Question: I am trying to build a preference screen for my app. I have created a class called 'SettingsFragment' which extends from 'PreferenceFragment'. I am not loading preference items from xml because I need to load some data dynamically. That's why I am building everything programmatically. Everything is showing as expected. But there is some extra padding at the top. See the image below:

I am not sure why it's happening. Here is the code below I wrote in the 'SettingsFragment' class:
'''
@Override
public void onCreate(Bundle savedInstanceState) {
super.onCreate(savedInstanceState);
PreferenceScreen root = getPreferenceManager().createPreferenceScreen(getActivity());
root.setTitle("Hello World");
PreferenceCategory cat1 = new PreferenceCategory(root.getContext());
root.addPreference(cat1);
ListPreference lang = new ListPreference(root.getContext());
lang.setEntries(new CharSequence[]{"English", "Bangla"});
lang.setEntryValues(new CharSequence[]{"en", "bn"});
lang.setTitle("Choose Language");
lang.setSummary("English");
cat1.addPreference(lang);
CheckBoxPreference check = new CheckBoxPreference(root.getContext());
check.setTitle("Title Check");
cat1.addPreference(check);
setPreferenceScreen(root);
}
'''
FYI, I am using 'NavigationDrawer' in my app. This 'SettingsFragment' loads when a navigation item is clicked from the drawer.
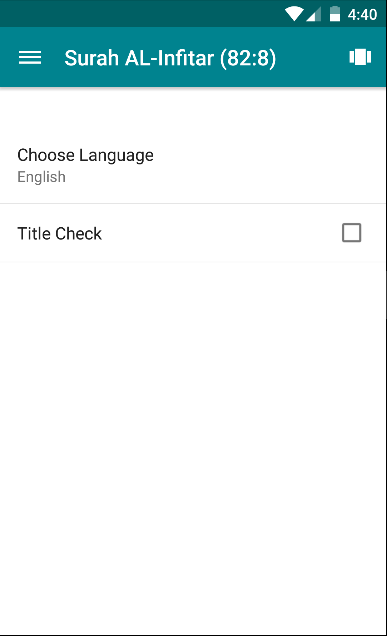
Answer: You are trying to add a PreferenceCategory with no title, which is causing the empty space.
The following line is the problem:
'''
PreferenceCategory cat1 = new PreferenceCategory(root.getContext());
root.addPreference(cat1);
'''
So you can add title to your preference category like this :
'''
PreferenceCategory cat1 = new PreferenceCategory(root.getContext());
cat1.setTitle("Category");
root.addPreference(cat1);
'''
If you don't want a preference category, you can modify your code like below:
'''
@Override
public void onCreate(Bundle savedInstanceState) {
super.onCreate(savedInstanceState);
PreferenceScreen root = getPreferenceManager().createPreferenceScreen(getActivity());
root.setTitle("Hello World");
ListPreference lang = new ListPreference(root.getContext());
lang.setEntries(new CharSequence[] { "English", "Bangla" });
lang.setEntryValues(new CharSequence[] { "en", "bn" });
lang.setTitle("Choose Language");
lang.setSummary("English");
root.addPreference(lang);
CheckBoxPreference check = new CheckBoxPreference(root.getContext());
check.setTitle("Title Check");
root.addPreference(check);
setPreferenceScreen(root);
}
'''